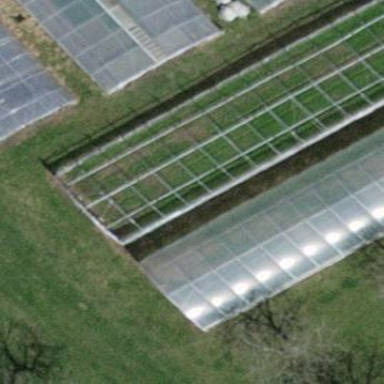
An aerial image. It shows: Greenhouse.